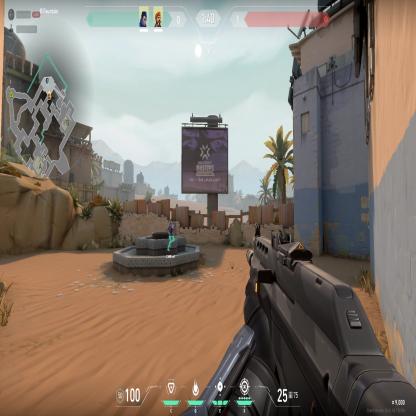
Label: teammate